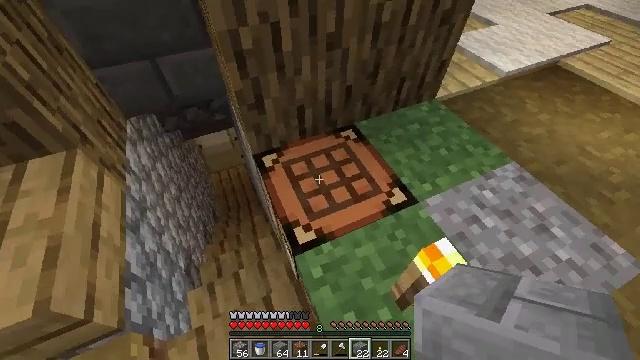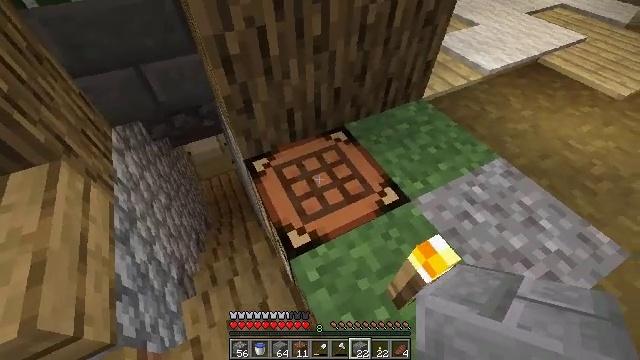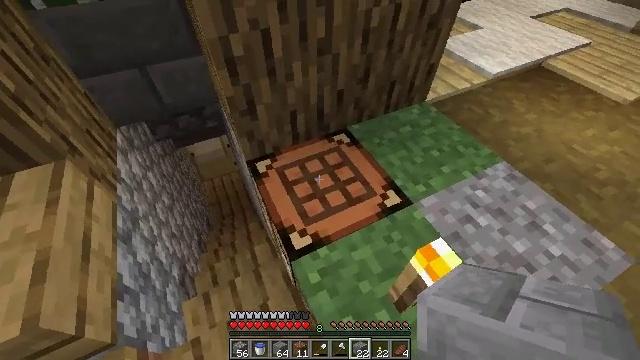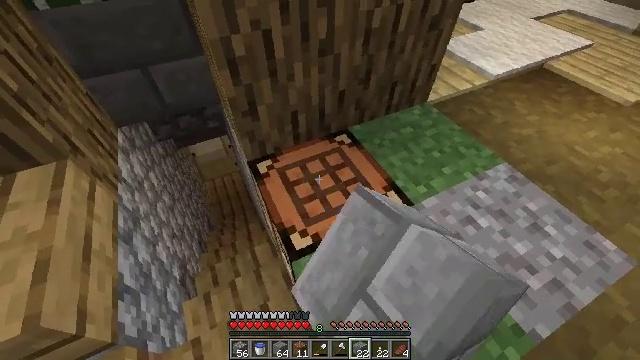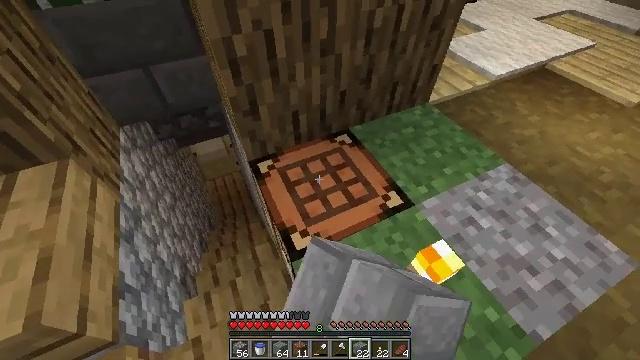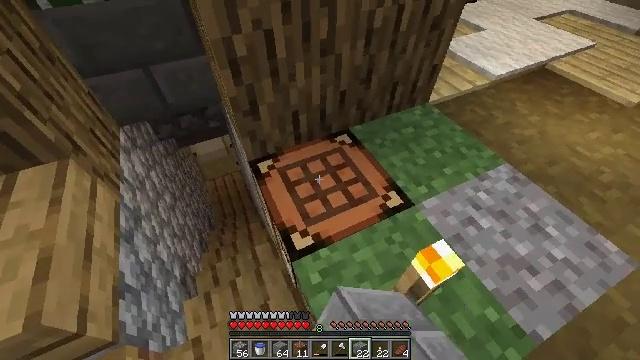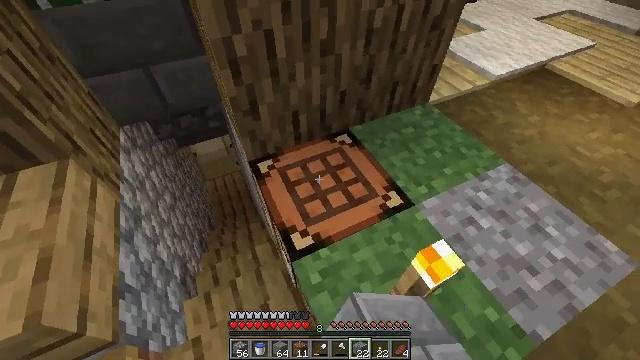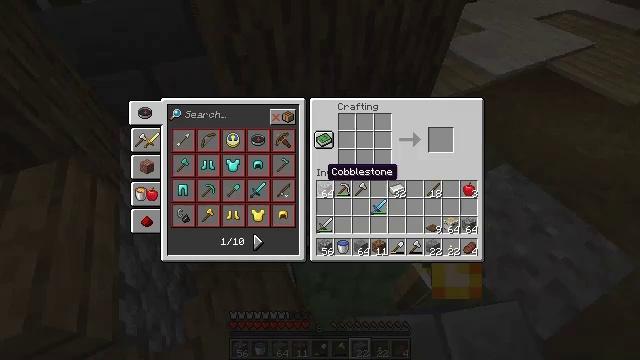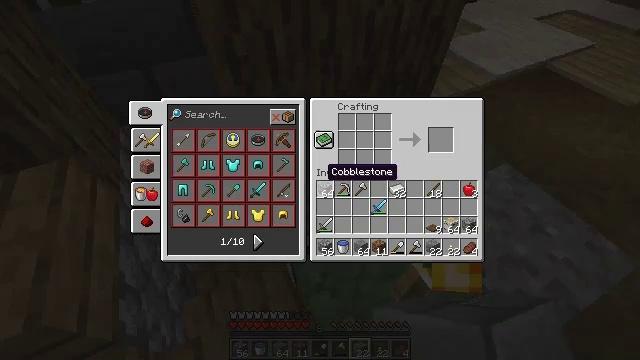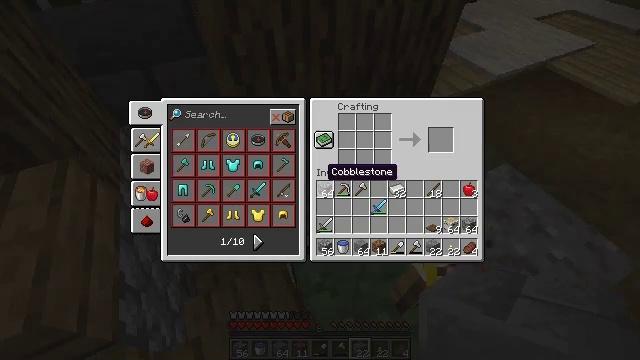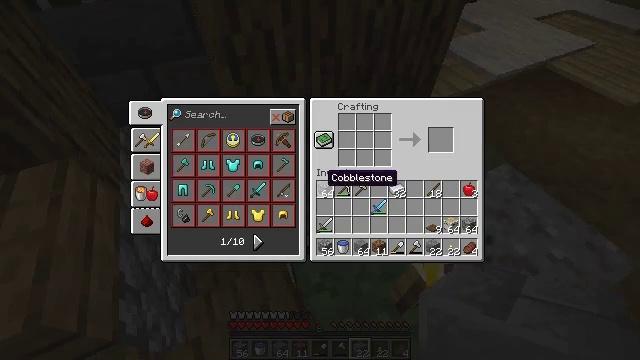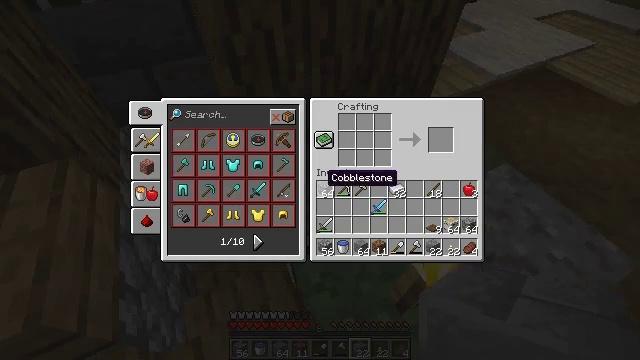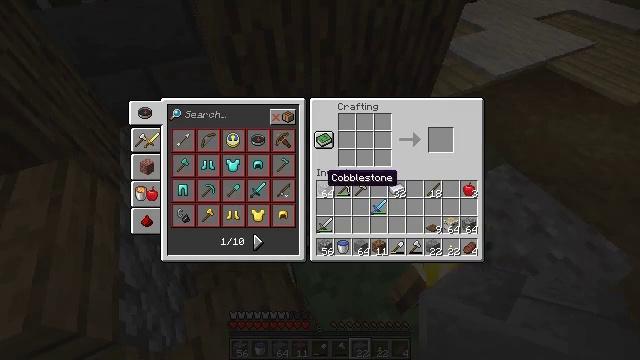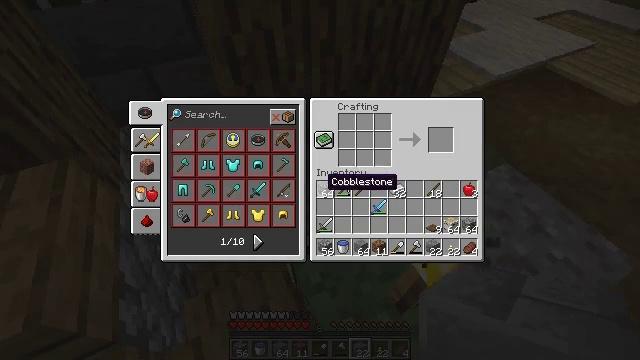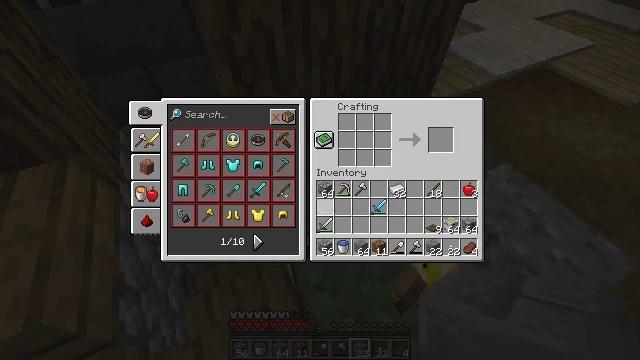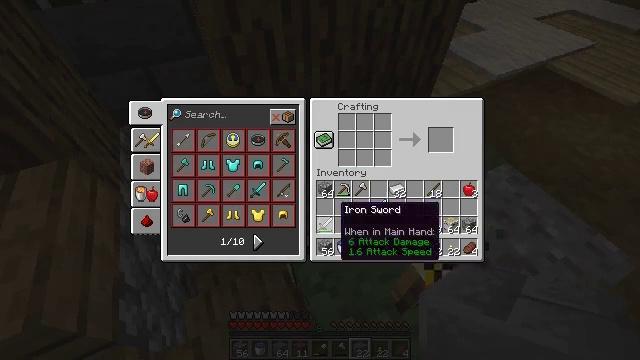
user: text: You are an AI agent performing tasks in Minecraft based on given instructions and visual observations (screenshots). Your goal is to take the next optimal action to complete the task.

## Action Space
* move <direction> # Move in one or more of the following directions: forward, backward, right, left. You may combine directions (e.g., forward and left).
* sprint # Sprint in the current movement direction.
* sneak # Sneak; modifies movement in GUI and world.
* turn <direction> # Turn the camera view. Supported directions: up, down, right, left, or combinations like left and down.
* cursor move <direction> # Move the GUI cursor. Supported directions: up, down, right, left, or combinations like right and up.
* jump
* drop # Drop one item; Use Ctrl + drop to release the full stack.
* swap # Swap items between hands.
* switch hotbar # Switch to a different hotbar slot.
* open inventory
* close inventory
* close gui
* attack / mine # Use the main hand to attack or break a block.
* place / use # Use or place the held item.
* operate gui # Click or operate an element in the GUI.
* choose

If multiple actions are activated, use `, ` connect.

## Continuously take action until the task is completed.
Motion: motion action
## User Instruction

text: Craft stone bricks with four stone blocks.
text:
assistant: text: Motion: turn right
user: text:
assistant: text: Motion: use / place
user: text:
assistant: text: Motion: use / place
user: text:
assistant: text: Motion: no_op
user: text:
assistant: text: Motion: no_op
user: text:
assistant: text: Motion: no_op
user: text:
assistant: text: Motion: no_op
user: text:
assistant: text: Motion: no_op
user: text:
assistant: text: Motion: no_op
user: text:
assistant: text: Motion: no_op
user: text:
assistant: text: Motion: no_op
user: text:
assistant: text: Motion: no_op
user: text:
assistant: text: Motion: no_op
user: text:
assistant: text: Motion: cursor move down
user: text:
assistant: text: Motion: cursor move right and down
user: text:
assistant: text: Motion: cursor move right
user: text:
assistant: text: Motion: cursor move right
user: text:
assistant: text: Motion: no_op
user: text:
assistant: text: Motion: no_op
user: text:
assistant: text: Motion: no_op
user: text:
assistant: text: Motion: no_op
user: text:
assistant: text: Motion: no_op
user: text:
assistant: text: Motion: no_op
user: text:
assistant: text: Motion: no_op
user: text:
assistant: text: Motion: no_op
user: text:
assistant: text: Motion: cursor move right
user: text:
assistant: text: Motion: cursor move right
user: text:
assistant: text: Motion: cursor move right
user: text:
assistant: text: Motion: no_op
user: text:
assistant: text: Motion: no_op